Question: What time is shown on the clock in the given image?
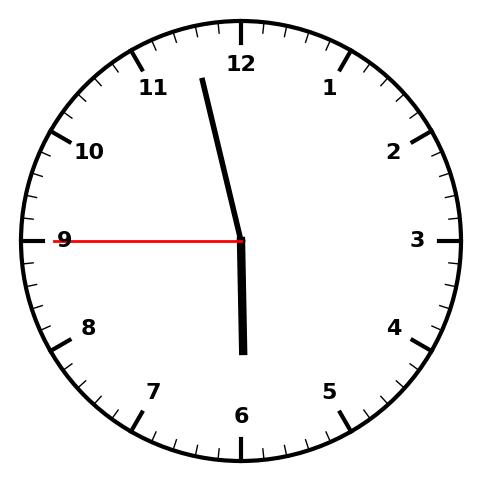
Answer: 05:57:45